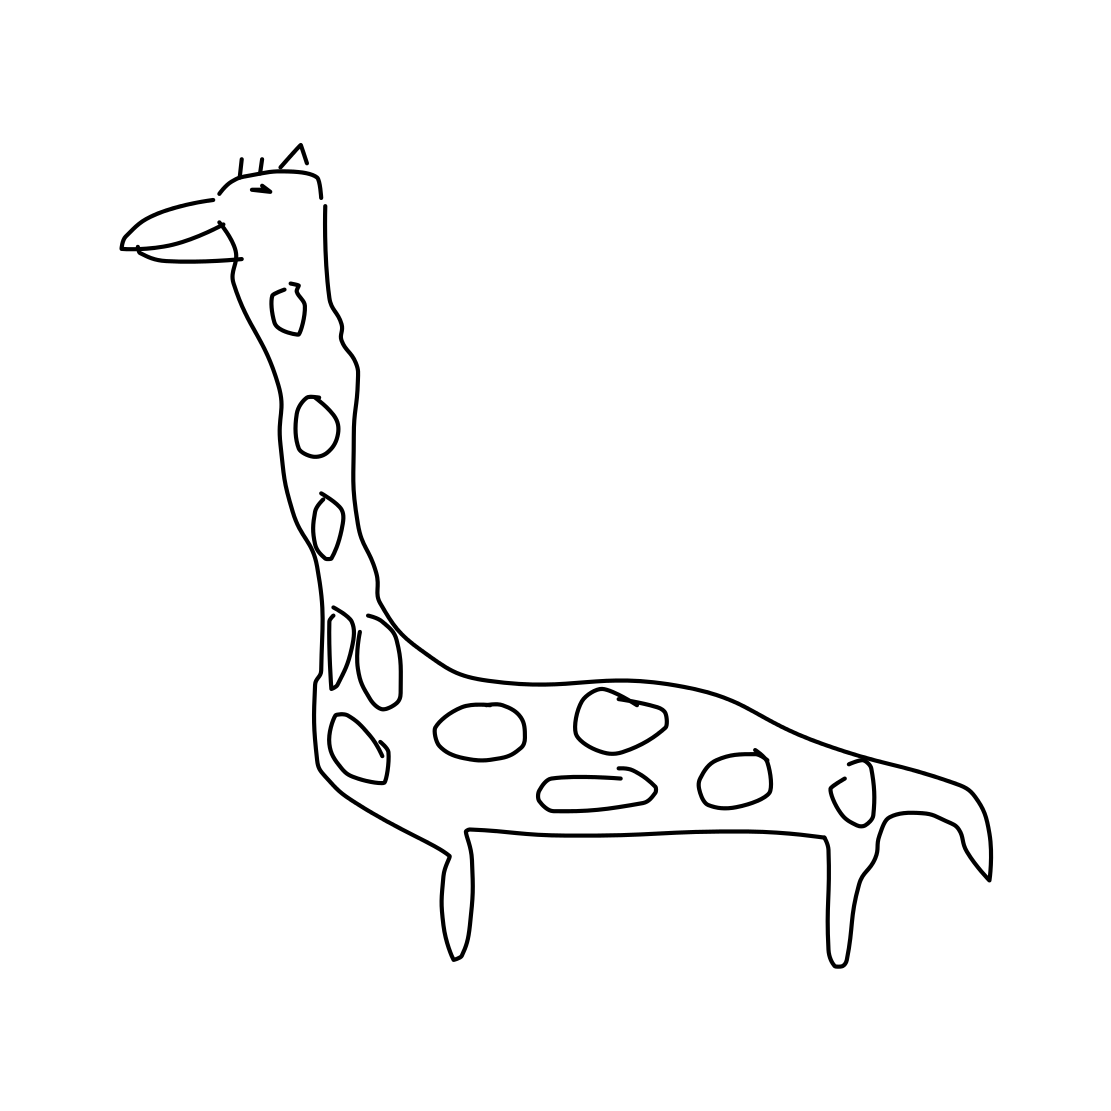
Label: giraffe